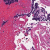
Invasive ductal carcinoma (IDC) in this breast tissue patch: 0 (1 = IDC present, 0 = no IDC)